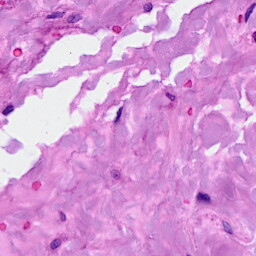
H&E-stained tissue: Breast